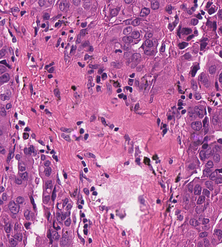
Tumor epithelial tissue: yes
Tumor-associated stroma tissue: yes
Normal tissue: no